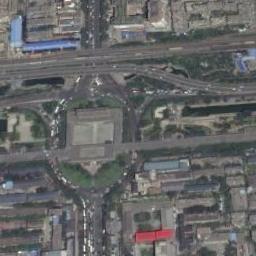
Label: roundabout